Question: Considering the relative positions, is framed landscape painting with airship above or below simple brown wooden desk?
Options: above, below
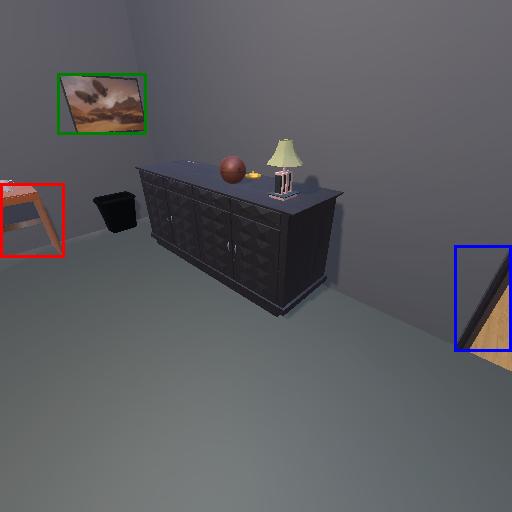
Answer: above